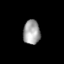
Tissue: lung
Cell type: Smooth muscle cells
Senescence score: 0.577
Nuclear area (px): 401
Mean DAPI intensity: 162.895